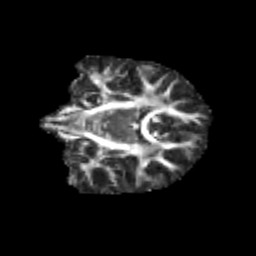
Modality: FA
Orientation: coronal
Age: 12
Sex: male
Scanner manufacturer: siemens
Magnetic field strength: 3 T
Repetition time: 3.8 s
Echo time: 0.07 s